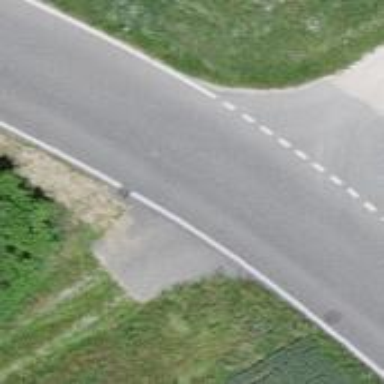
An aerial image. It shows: Residential road with asphalt surface.